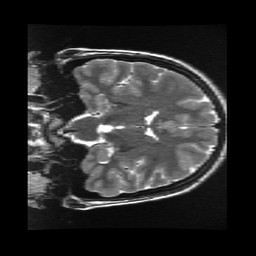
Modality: T2w
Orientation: coronal
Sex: female
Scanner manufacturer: ge
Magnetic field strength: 3 T
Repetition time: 5 s
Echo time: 0.09682 s